Question: Why is it that when I run the query in Management Studio with the following where clause, it returns the data correctly when the cash_date equals the parameter, FromDate.
'''
FILMTRAN.cash_date >= (@FromDate) AND
'''
However, when I copy the same query to SSRS it no longer includes the data where the @FromDate equals the cash_date. The user enters in the parameter in SSRS. I even did a test where I displayed the full date including the time and did an if statement that returned "yay" if they matched or "no" if they did not. Even according to SSRS, they match, but than why is my data not being returned when it occured on the same day?! I am dumbfounded this is not working, when it clearly works in management studio.
I have even tried adding a dateadd function into my sql statement, which again responds correctly in management studio but not ssrs.
Edit: I tested the >= using a much simpler 3 line query and it worked as intended but it is still not working for my query, which works in management studio but not SSRS. So now I am thinking there is some very specific bug associated with something in my longer query which I have attached. To test my code in management studio I declare the variables as seen below. However, I delete this code when I import my query into SSRS and instead create the parameters within SSRS(just as I have always done, with no problems).
'''
DECLARE @FromDate AS DATETIME
SET @FromDate = '1-Oct-2013'
DECLARE @ToDate AS DATETIME
SET @ToDate = '8-Apr-2015'
DECLARE @Loan AS VARCHAR(20)
SET @Loan = 'TAX_B'
'''

'''
SELECT distinct LOANMAST.loan,
CARDINDX.DESCRIPTION AS BorrowerName,
CARDINDX.contact_name,
CARDINDX.in_care_of,
--loan_ipt.interest,
CARDINDX.mail_address1,
CARDINDX.mail_address2,
CARDINDX.mail_city,
CARDINDX.mail_state,
CARDINDX.mail_country,
LOANMAST.closed_date,
PROPERTY.STATE,
CARDINDX.MAIL_ZIP_CODE,
PROPERTY.address1,
PROPERTY.address2,
PROPERTY.city,
PROPERTY.ZIPCODE,
PROPERTY.country,
FILMTRAN.cash_date,
CASE FILMTRAN.TRAN_SUBTYPE WHEN 'REGINST' THEN 'Regular Collections'
WHEN 'PAC' THEN 'PAC'
WHEN 'CORREST' THEN 'Group Collection'
WHEN 'ESCROWTAX' THEN 'Tax Disbursement'
WHEN 'SUNDRY' THEN 'Tax Refund'
WHEN 'FULL PAY' THEN 'Payoff'
END AS TRANSUBTYPE,
FILMTRAN.TAX_ESCROW,
FILMTRAN.TRANSACTION079,
JK.taxescrowbalance,
CASE FILMTRAN.TRANSACTION079 WHEN 'COLLECTION' THEN FILMTRAN.TAX_ESCROW
WHEN 'DISBURSEMENT' THEN 0
END AS TAXESCROWCOLL,
CASE FILMTRAN.TRANSACTION079 WHEN 'DISBURSEMENT' THEN FILMTRAN.TAX_ESCROW *-1
WHEN 'COLLECTION' THEN 0
END AS TAXESCROWDIS
FROM LOANMAST LEFT OUTER JOIN BORROWER ON LOANMAST.loan=BORROWER.loan
LEFT OUTER JOIN LOANCOLL ON LOANMAST.loan=LOANCOLL.loan
LEFT OUTER JOIN PROPERTY ON LOANCOLL.code=PROPERTY.prop_code
LEFT OUTER JOIN BALHIST ON BALHIST.loan=LOANMAST.loan
LEFT OUTER JOIN CARDINDX ON BORROWER.SHORT_NAME=CARDINDX.SHORT_NAME
LEFT OUTER JOIN LOAN_IPT ON LOAN_IPT.short_name=CARDINDX.short_name
LEFT OUTER JOIN FILMTRAN ON FILMTRAN.loan=LOANMAST.loan
JOIN (
SELECT distinct FILMTRAN.loan, FILMTRAN.cash_date, FILMTRAN.transaction079 ,FILMTRAN.tax_escrow,
sum(FT.taxescrowcoll)+sum(FT.taxescrowdis)+isnull(BH.esc_tax_bal_p, 0) AS "TaxEscrowBalance"
from
FILMTRAN
LEFT OUTER JOIN (SELECT loan, accounting_date, esc_tax_bal_p,
rank () over (order by accounting_date desc) AS date_rank
FROM BALHIST
where loan = @Loan) BH ON BH.loan=FILMTRAN.loan
JOIN
(
SELECT loan, cash_date,
FILMTRAN.transaction079,
CASE FILMTRAN.TRANSACTION079 WHEN 'COLLECTION' THEN TAX_ESCROW
WHEN 'DISBURSEMENT' THEN 0
END AS TAXESCROWCOLL,
CASE FILMTRAN.TRANSACTION079 WHEN 'DISBURSEMENT' THEN TAX_ESCROW *-1
WHEN 'COLLECTION' THEN 0
END AS TAXESCROWDIS FROM FILMTRAN
WHERE loan = @Loan)
FT ON FT.loan=FILMTRAN.loan
where FT.cash_date <= FILMTRAN.cash_date
AND (BH.date_rank ='1' OR BH.accounting_date IS NULL)
AND (len(FT.transaction079) <= len(FILMTRAN.transaction079) OR FT.cash_date < FILMTRAN.cash_date)
GROUP BY FILMTRAN.loan,FILMTRAN.cash_date, FILMTRAN.transaction079, FILMTRAN.TAX_ESCROW, BH.esc_tax_bal_p) JK ON JK.loan=FILMTRAN.loan AND JK.cash_date = FILMTRAN.cash_date AND JK.transaction079=FILMTRAN.transaction079
WHERE
FILMTRAN.RVRS_REASON <> 'ERROR_CORR' AND
Loancoll.prim_ind = 'Y' AND
LOANMAST.loan_status <> '1_INQUIRY' AND
LOANMAST.loan_status <> '2_APP_ISS' AND
LOANMAST.loan_status <> '3_APP_ACC' AND
LOANMAST.loan_status <> '4_APPROVED' AND
LOANMAST.loan_status <> '5_COMMITTED' AND
LOANMAST.loan_status <> '9_DELN_SLF' AND
LOANMAST.loan_status <> '9_REJ_BRWR' AND
FILMTRAN.cash_date >= (@FromDate)
AND FILMTRAN.cash_date <= (@ToDate)
AND LOANMAST.loan = @Loan
AND FILMTRAN.tax_escrow <> 0
'''
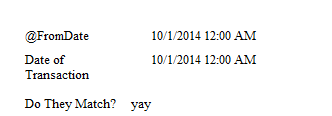
Answer: Ok so the solution to my problem was dumber than I would like to admit. So in addition to stating my solution I will also suggest potential problems/solutions that relate to dates in SSRS/Management Studio:
1. Check the filters on the dataset within SSRS! This was my problem since I used a report template that had filters already on the dataset, even though I usually do all filters by hand in SQL management studio. (See picture below)
2. Make sure the time is correct, not just the date. For example, 10/1/2013 might appear but the actual value behind that date is something like 10/1/2013 5:43 PM. So then doing <= will not work if you are trying to include values that happened after 10/1/2013 5:43 PM but before 10/2/2013.
3. Make sure the regional date settings are the same for SSRS and SQL Server. For example, if one machine views dates in the European format of DD/MM/YYYY then it could cause problems if another user's machine is expecting the date to be in MM/DD/YYYY format.